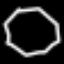
Label: octagon